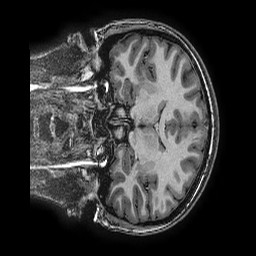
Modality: T1w
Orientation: coronal
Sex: female
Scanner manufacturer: ge
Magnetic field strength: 3 T
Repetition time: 0.0077 s
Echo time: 0.003436 s